Question: I have a dataframe but need to convert it to a large character. Here is an example of the dataframe structure:
'''
texts <- c("TEXT 1", "TEXT 2", "TEXT 3")
data <- data.frame(texts)
'''
I need this structure:
'''
[1] "TEXT 1" "TEXT 2" "TEXT 3"
'''

I already tried using function 'as.character()' , but it does not work as it converts all the lines to a single line.
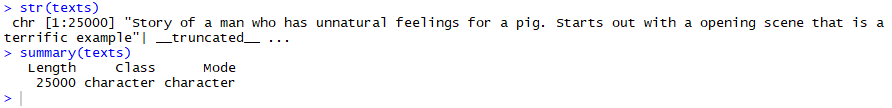
Answer: You can transpose and concatenate, i.e.
'''
c(t(data))
#[1] "TEXT 1" "TEXT 2" "TEXT 3"
'''